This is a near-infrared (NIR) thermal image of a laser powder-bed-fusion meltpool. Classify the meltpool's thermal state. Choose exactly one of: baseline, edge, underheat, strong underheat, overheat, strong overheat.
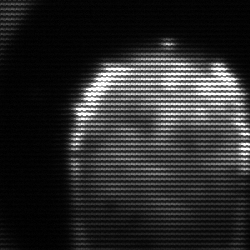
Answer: edge